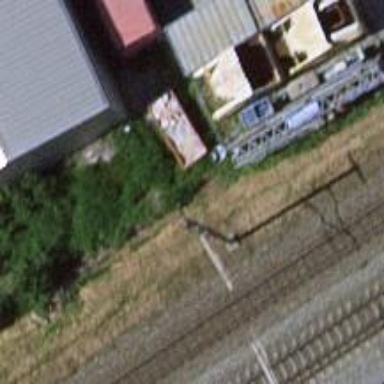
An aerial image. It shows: Power pole.